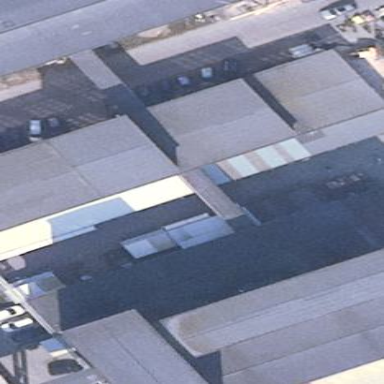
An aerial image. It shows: Service building.